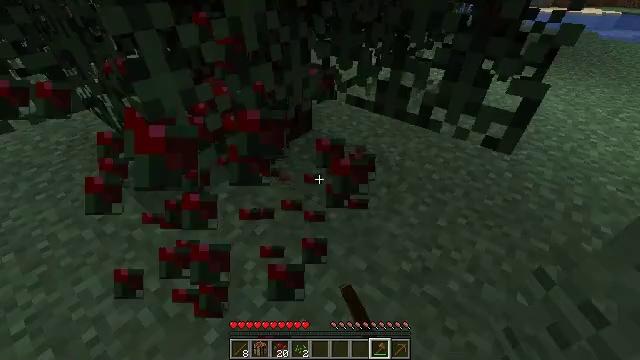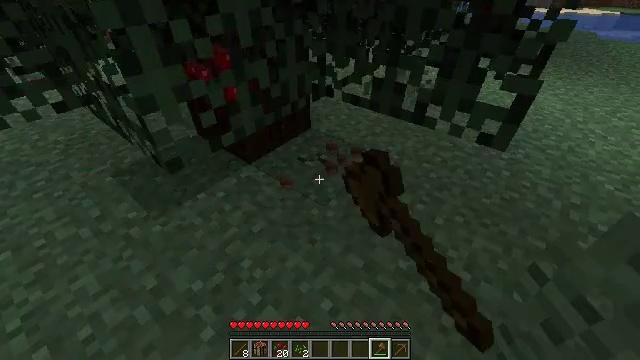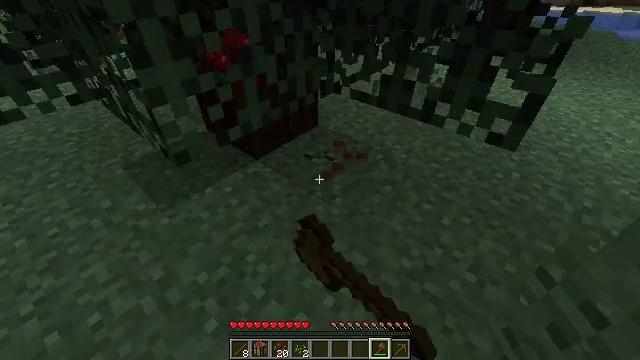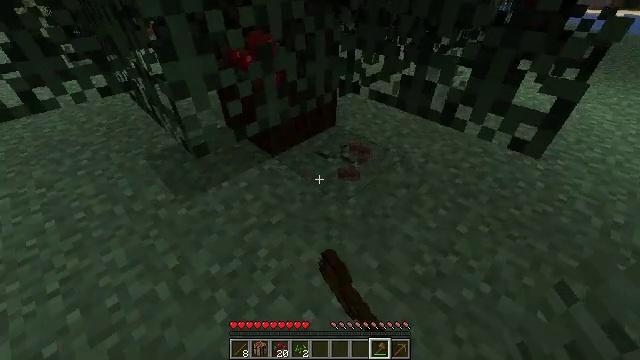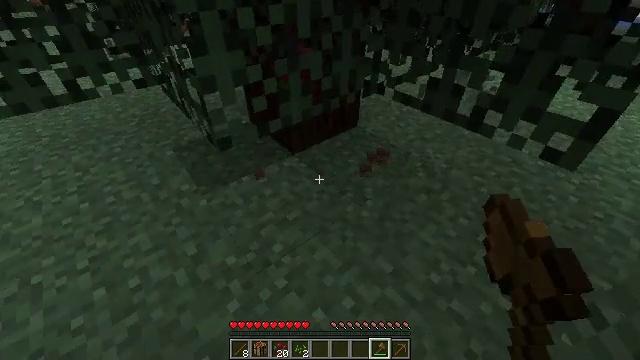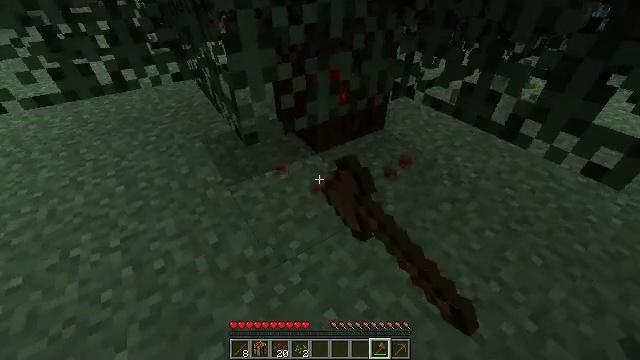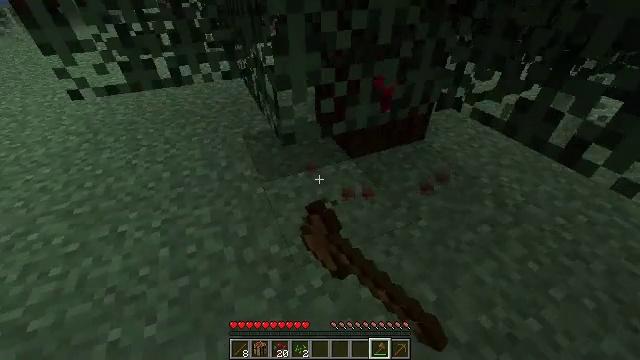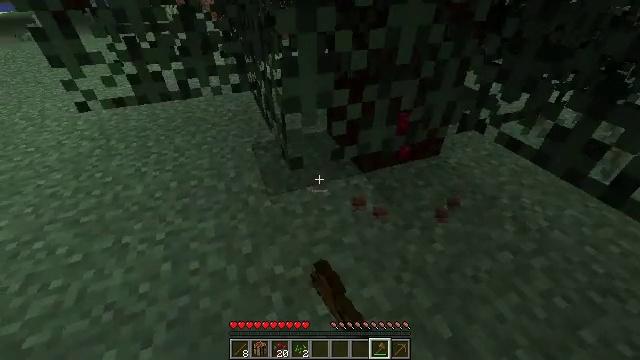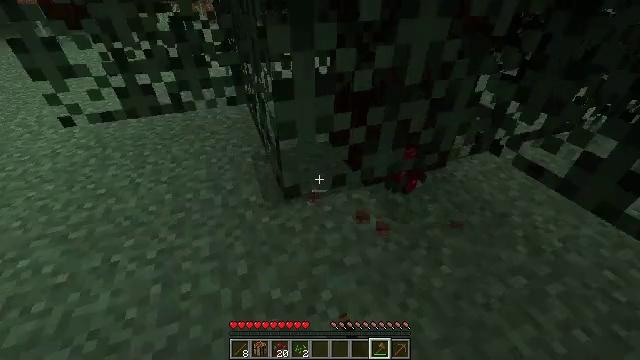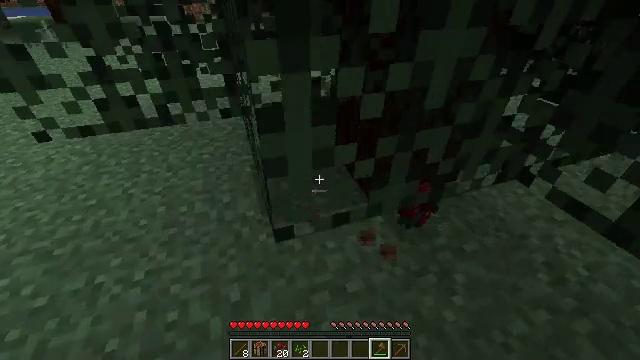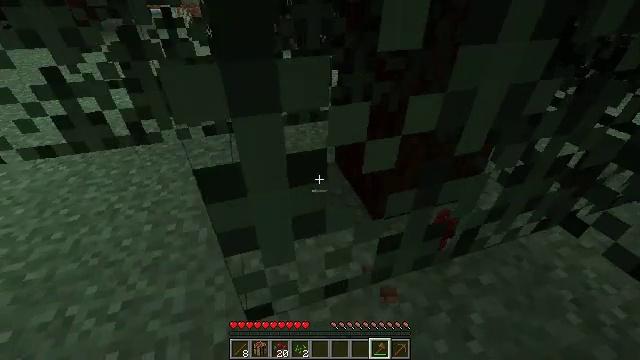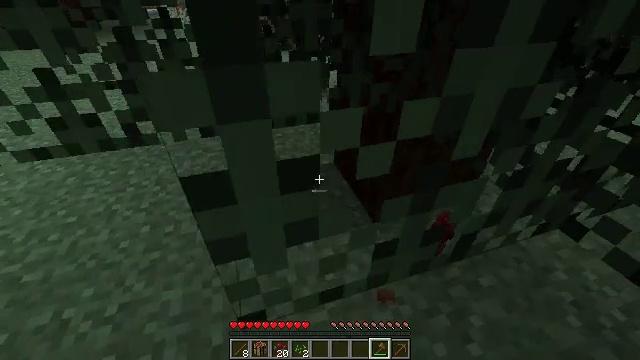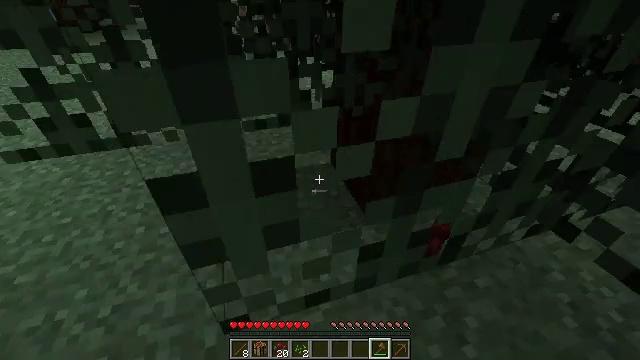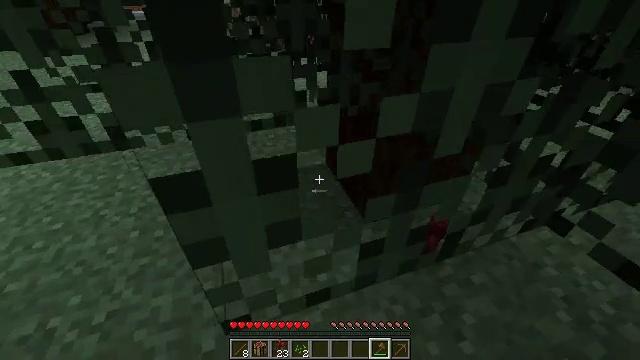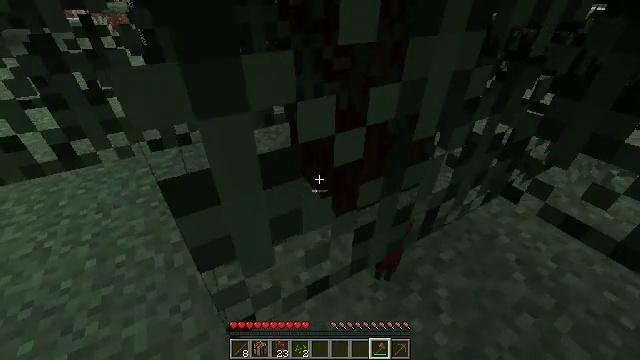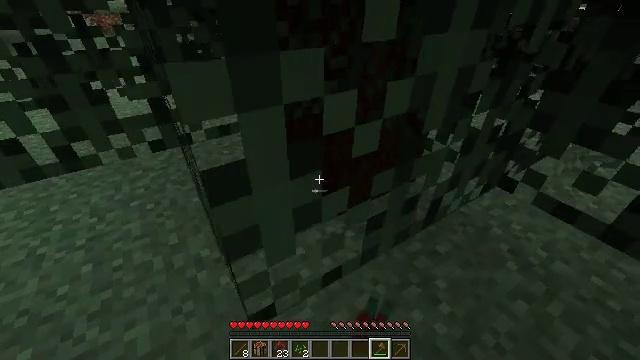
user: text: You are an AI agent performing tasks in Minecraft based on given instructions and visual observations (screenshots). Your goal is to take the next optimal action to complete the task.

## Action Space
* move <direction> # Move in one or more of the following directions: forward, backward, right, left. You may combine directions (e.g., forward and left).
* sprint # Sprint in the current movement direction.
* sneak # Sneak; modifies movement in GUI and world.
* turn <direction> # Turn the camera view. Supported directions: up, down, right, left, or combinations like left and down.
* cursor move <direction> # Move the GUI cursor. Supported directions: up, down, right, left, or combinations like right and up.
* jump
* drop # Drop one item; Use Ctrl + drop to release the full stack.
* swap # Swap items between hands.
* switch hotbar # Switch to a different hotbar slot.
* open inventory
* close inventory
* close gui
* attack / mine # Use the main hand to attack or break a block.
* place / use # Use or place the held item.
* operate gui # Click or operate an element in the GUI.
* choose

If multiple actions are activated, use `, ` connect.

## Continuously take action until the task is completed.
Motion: motion action
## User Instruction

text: Harvest some fern.
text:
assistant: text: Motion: attack / mine
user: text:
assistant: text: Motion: turn left, attack / mine
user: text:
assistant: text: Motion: turn left, attack / mine
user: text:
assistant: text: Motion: turn left, attack / mine
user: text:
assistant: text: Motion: turn left, attack / mine
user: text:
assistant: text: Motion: move forward, turn left, attack / mine
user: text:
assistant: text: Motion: move forward, turn left and up
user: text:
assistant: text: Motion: move forward
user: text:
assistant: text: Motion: move forward, turn left
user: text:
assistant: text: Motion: move forward, turn left
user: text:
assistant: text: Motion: move forward
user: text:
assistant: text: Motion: move forward and move left
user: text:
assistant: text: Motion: move forward and move left, turn right
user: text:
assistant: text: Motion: move forward and move left, turn right
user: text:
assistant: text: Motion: move forward and move left, turn right
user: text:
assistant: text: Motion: move forward and move left
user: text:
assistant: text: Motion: move forward and move left
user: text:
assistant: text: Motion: move forward and move left
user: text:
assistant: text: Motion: move forward
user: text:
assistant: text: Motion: move forward and move right
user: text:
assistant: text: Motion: move forward and move right, turn left and up
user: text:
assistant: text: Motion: move forward and move right, turn left and up
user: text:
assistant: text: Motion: move forward and move right, turn left and up
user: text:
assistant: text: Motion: move forward and move left, turn left and up
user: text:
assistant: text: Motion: move forward and move left, turn left and up
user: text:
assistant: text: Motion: move forward and move left, turn left and up
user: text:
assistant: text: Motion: move forward and move left
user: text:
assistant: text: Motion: move forward and move left
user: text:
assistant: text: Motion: move forward and move left
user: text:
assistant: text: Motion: move forward and move left